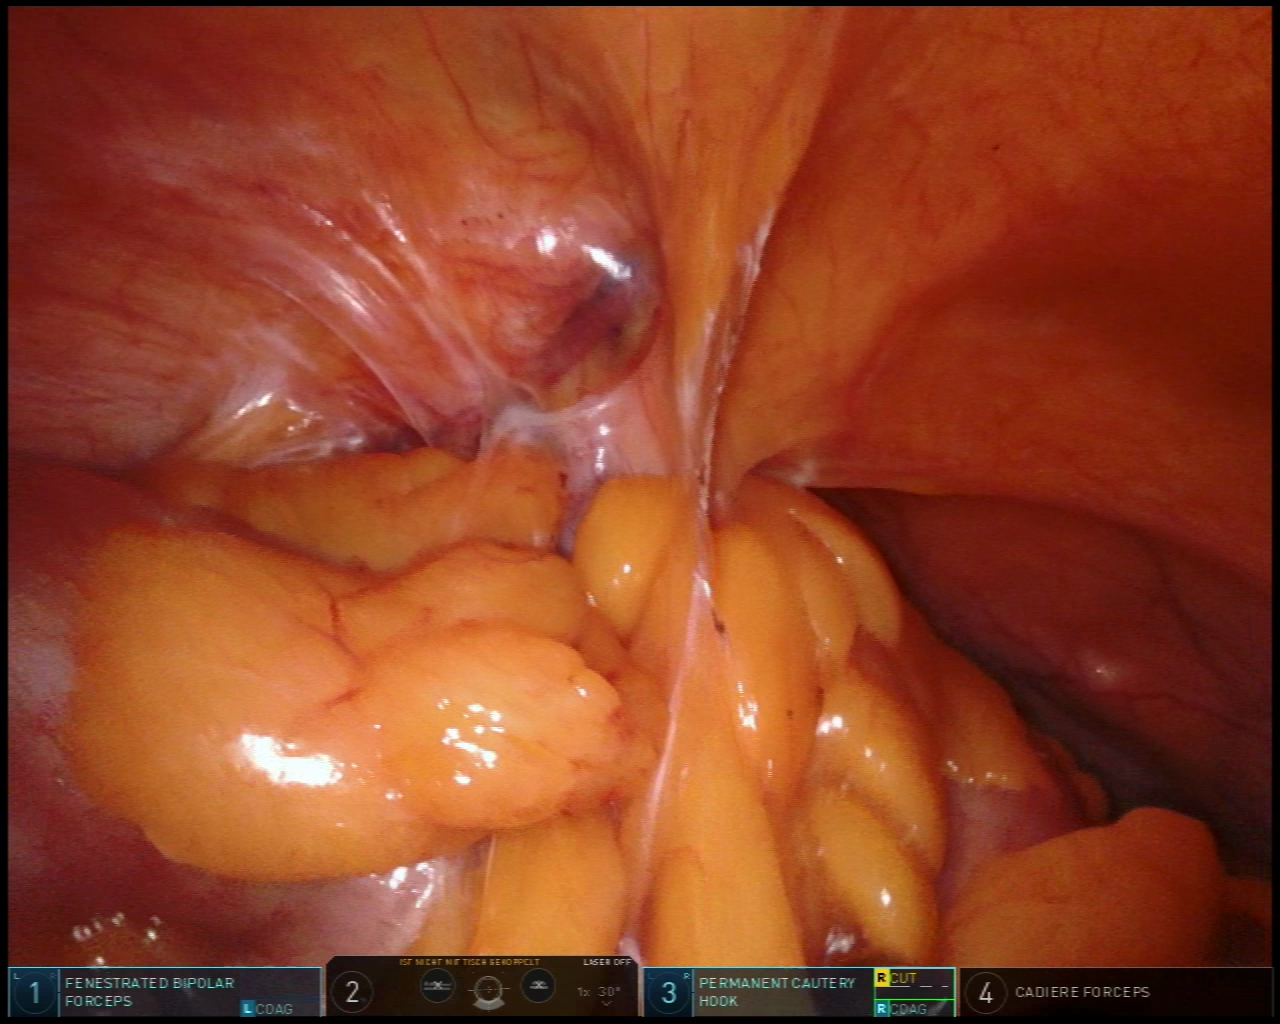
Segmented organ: abdominal_wall
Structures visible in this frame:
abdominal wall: yes
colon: yes
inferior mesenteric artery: no
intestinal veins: no
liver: no
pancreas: no
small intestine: no
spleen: no
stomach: no
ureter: no
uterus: no
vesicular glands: no